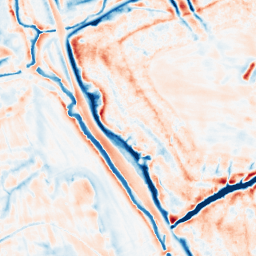
Category: edge_preserving
Decomposition family: bilateral
Decomposition parameters: d: 21
sigma_color: 100
sigma_space: 100
Upsampling method: bilinear
Upsampling parameters: scale: 2
Upsampling scale: 2